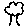
Label: tree